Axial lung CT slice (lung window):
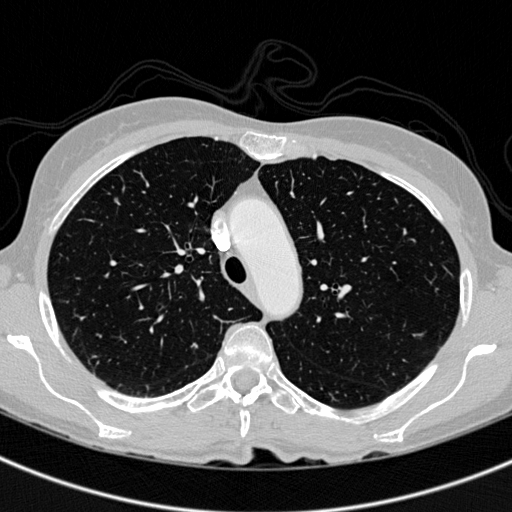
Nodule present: no